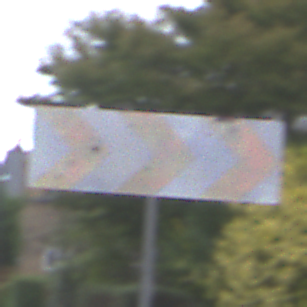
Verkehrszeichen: RichtungstafelnInKurvenGrossLinks
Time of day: MorningAfternoon
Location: Outdoor (Urban)
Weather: Overcast
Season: NotSpecified
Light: Natural